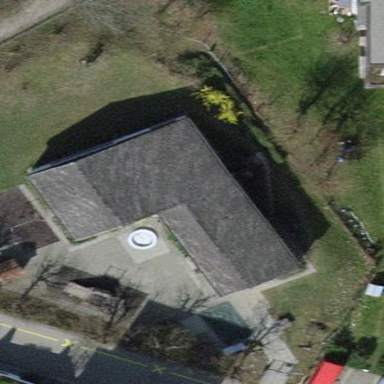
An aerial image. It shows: Kindergarten building.